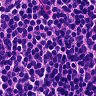
Metastatic tissue present: no